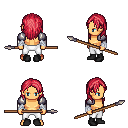
a pixel art fantasy rpg character, male body template, human, tanned skin, steel arm armor, white pants, ruby red long hairstyle, white cloth bandages, black shoes, spear, four views (front, back, left, right), 2x2 character sprite sheet, small pixel art, hard edges, no anti-aliasing